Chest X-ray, AP view. Patient: 44 years old, sex M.
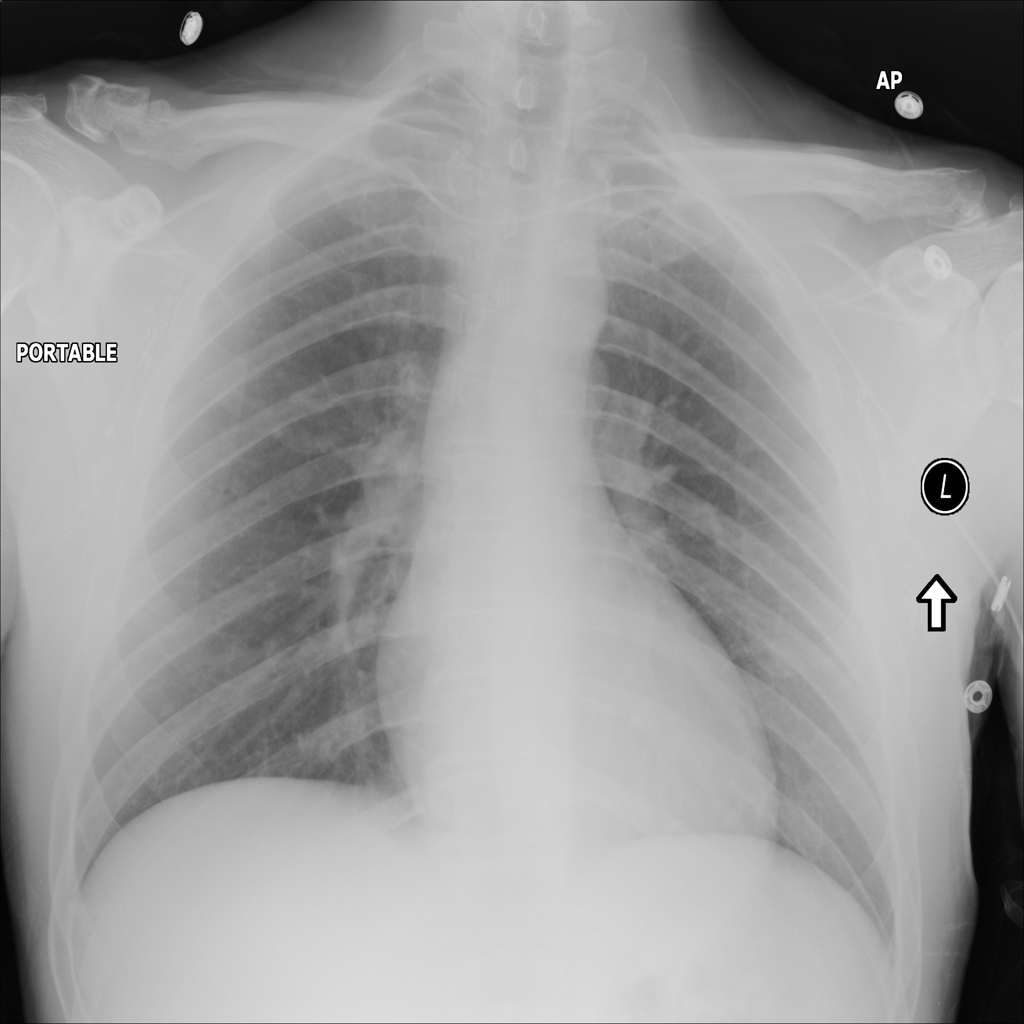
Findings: Nodule